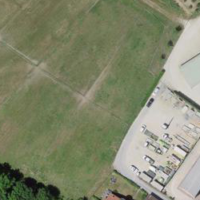
EUNIS habitat code: 24
Species observed at this site:
Lamium galeobdolon